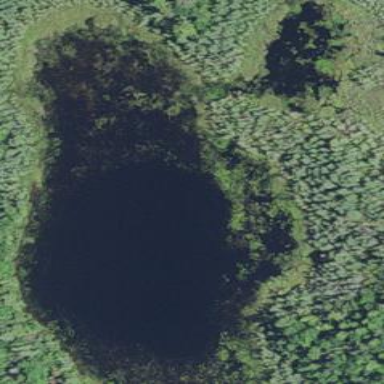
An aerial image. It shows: Serene pond surrounded by nature.